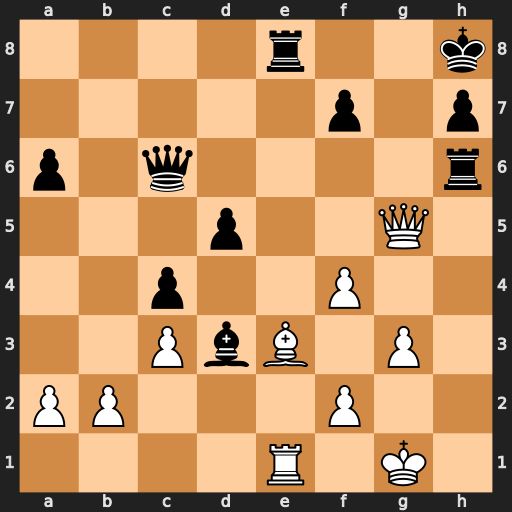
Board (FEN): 4r2k/5p1p/p1q4r/3p2Q1/2p2P2/2PbB1P1/PP3P2/4R1K1
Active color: w
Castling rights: -
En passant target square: -
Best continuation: Bd4+ f6 Rxe8+ Qxe8 Qxh6